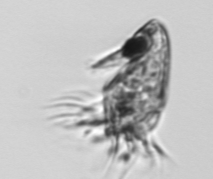
Label: Tontonia_appendiculariformis